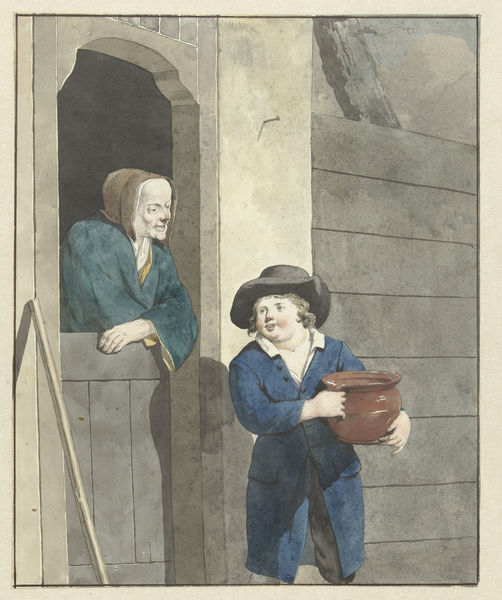
Titel: Jongen met een pot bij een vrouw leunend op een onderdeur
Künstler: W. Barthautz
Standort: Amsterdam
Institution: Rijksmuseum
Schlagwörter: blau, hand, himmel, schatten, gelb, grün, braun, fenster, frau, grau, holz, hut, licht, nase, tür, schleier, wolke, zaun, gespräch, haube, alt, jung, wand, alte, kragen, hände, mantel, kind, stock, krug, vase, lächeln, topf, wangen, bogen, unterhaltung, stab, backen, mittag, mauer, farbe, bauernhof, lehnen, dick, sprechen, kopftuch, balken, bretter, junge, nagel, tor, eingang, gefäß, alte frau, zeichung, holzlatten